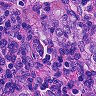
Metastatic tissue present: yes